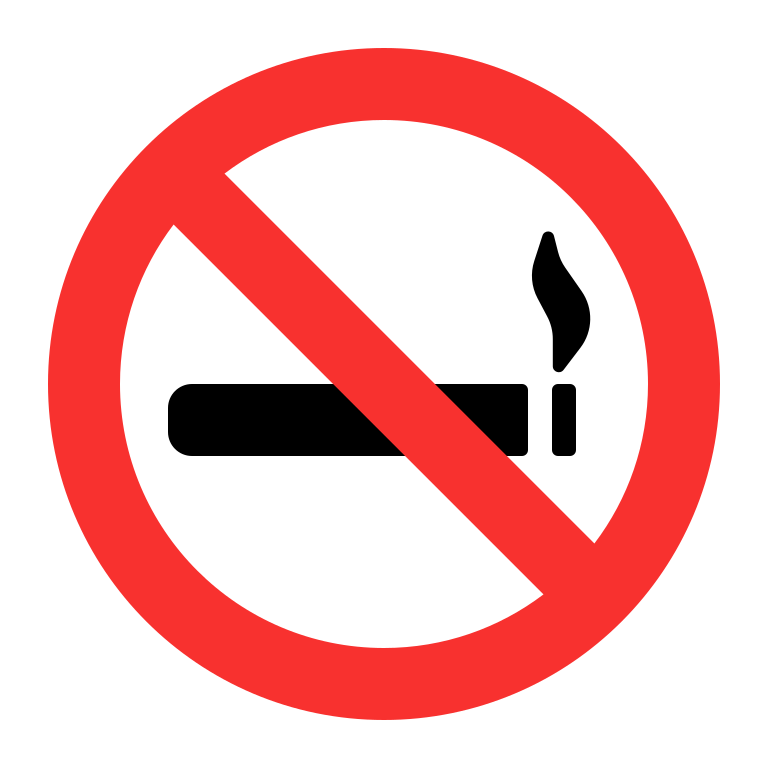
no smoking flat